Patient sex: M
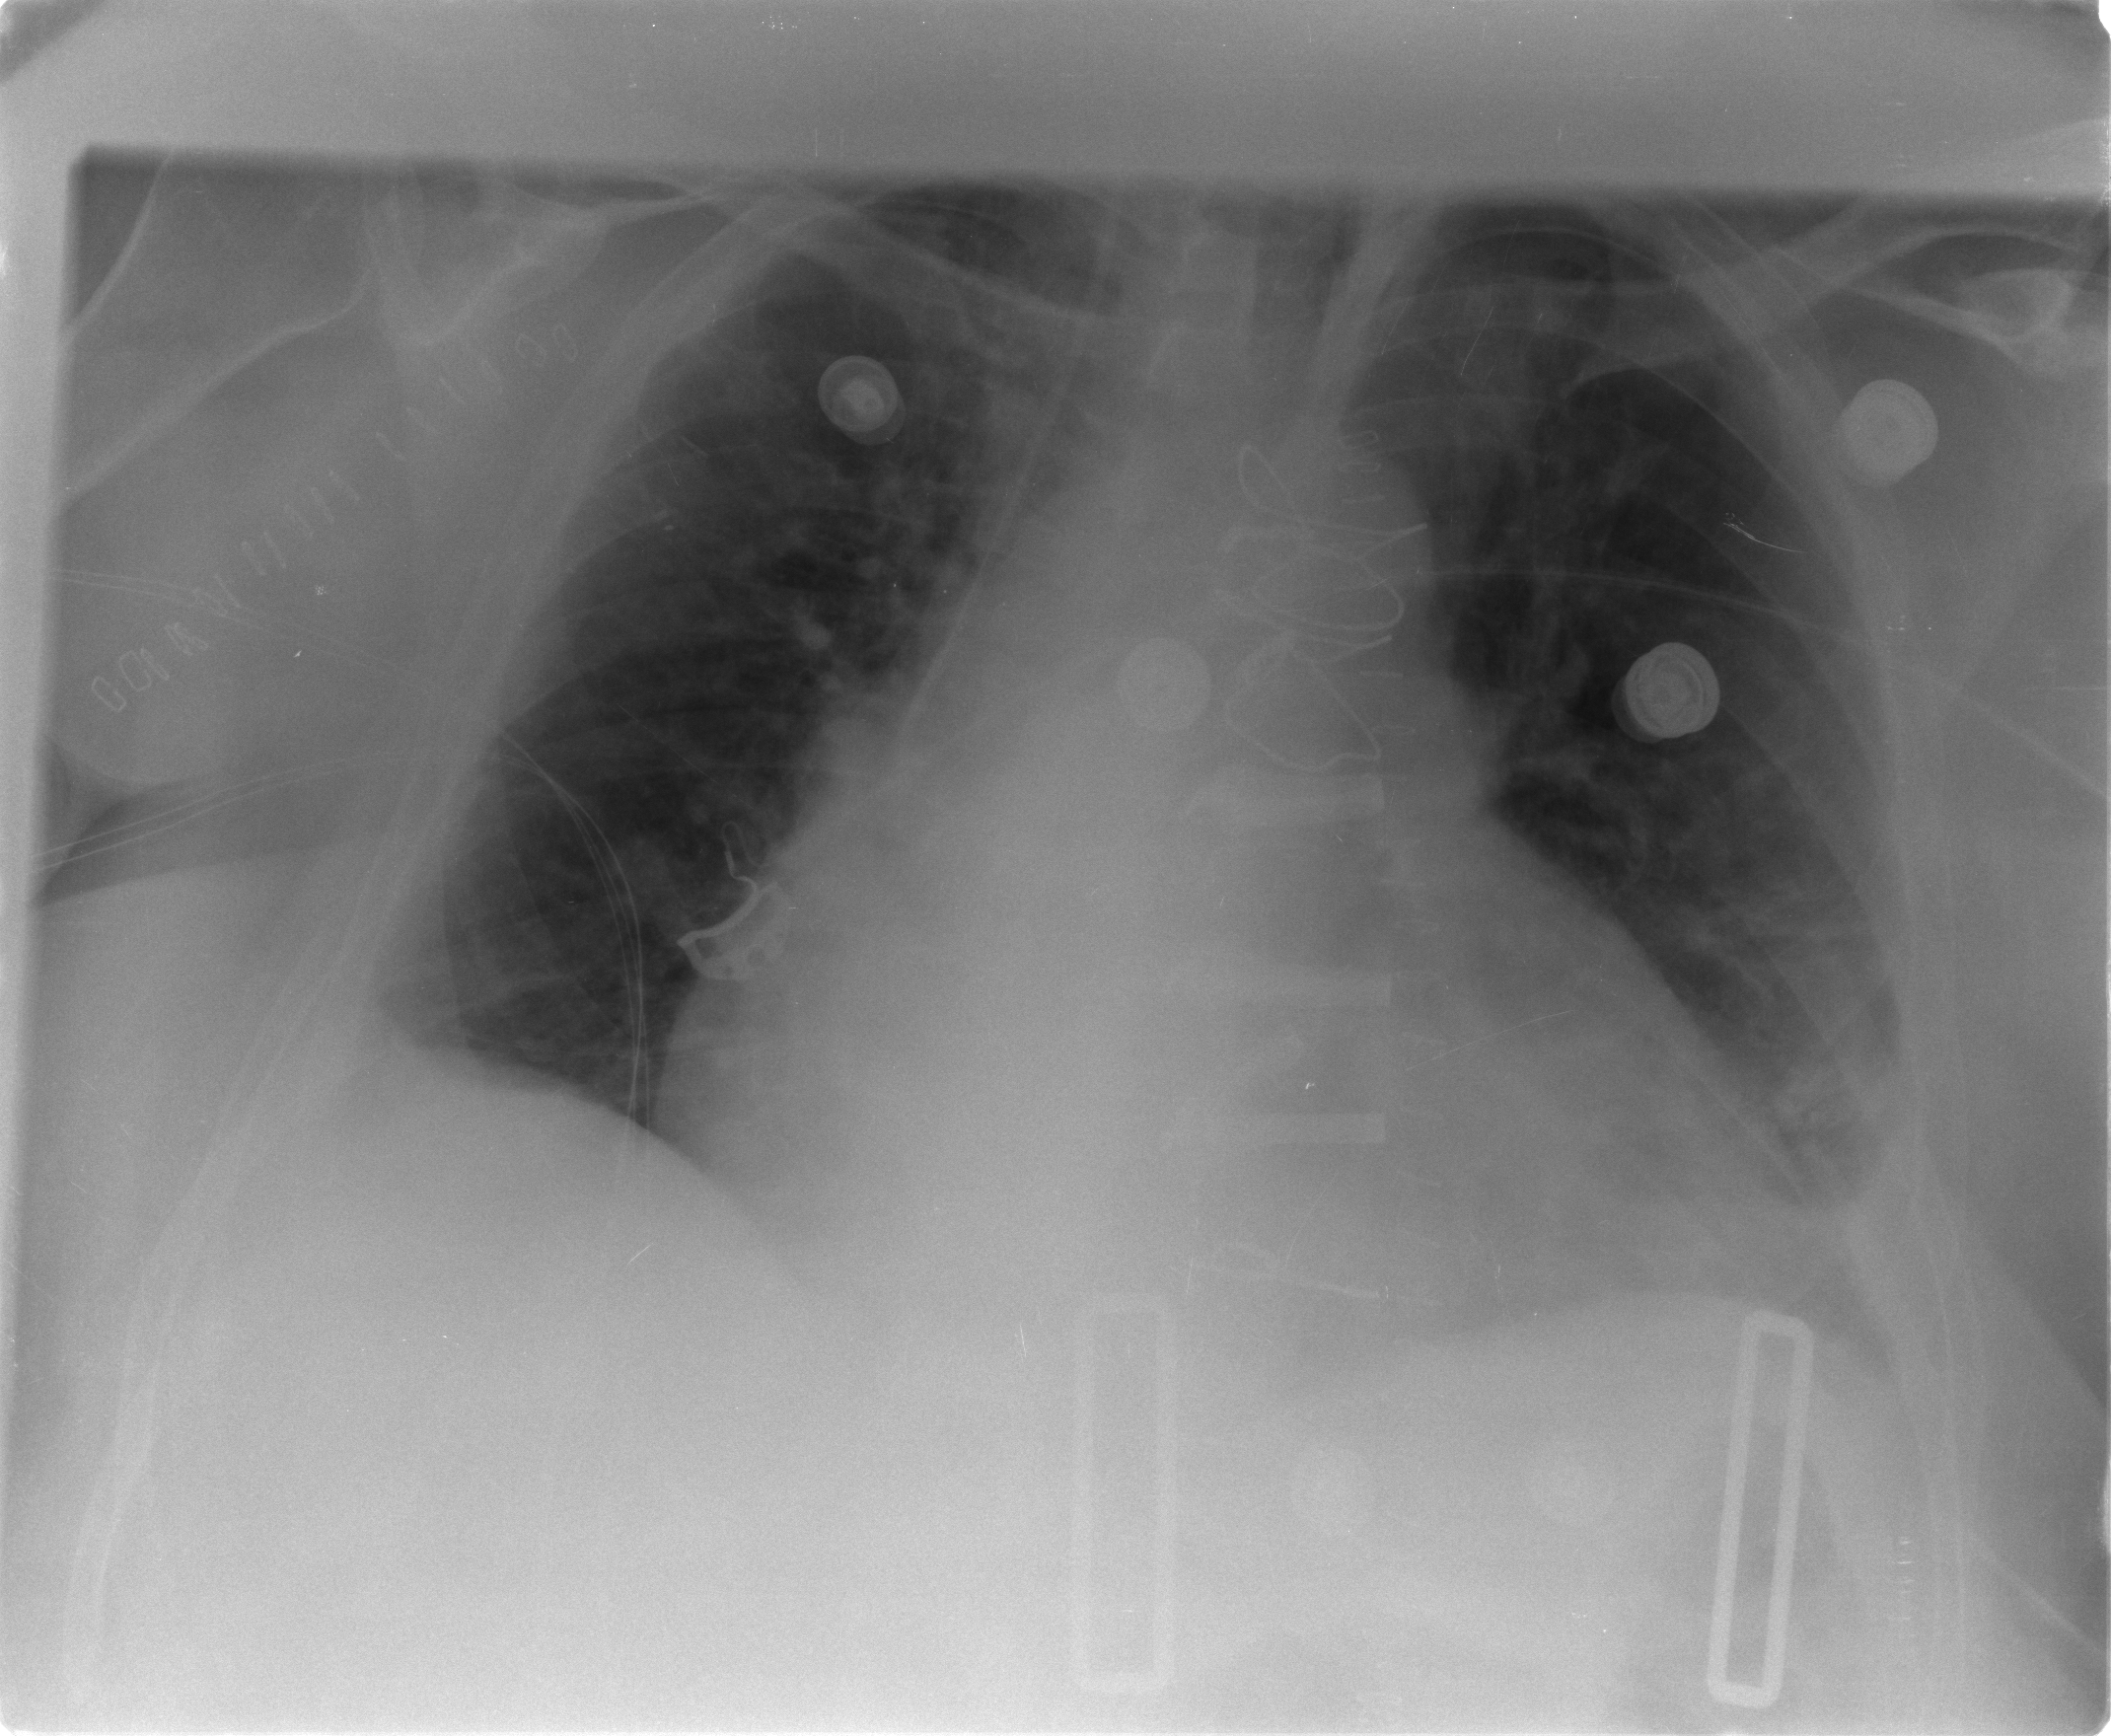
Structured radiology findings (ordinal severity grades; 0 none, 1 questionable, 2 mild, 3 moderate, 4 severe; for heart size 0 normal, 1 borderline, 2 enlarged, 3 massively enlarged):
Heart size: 3
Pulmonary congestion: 2
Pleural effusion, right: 2
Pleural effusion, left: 2
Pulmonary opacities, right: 2
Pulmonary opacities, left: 2
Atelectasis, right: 2
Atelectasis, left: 2